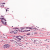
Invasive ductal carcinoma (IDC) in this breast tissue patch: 1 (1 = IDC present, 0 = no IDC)